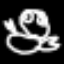
Label: frog